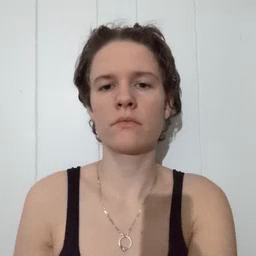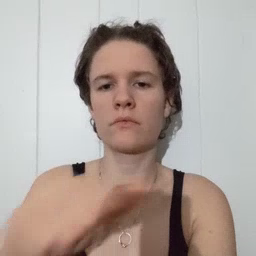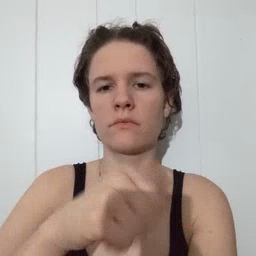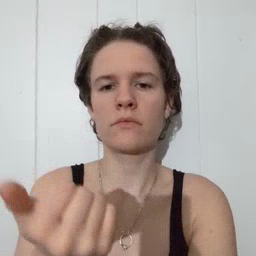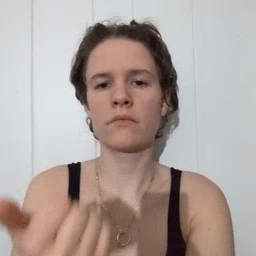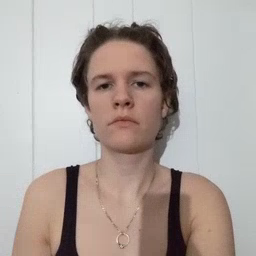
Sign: another